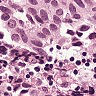
Metastatic tissue present: yes